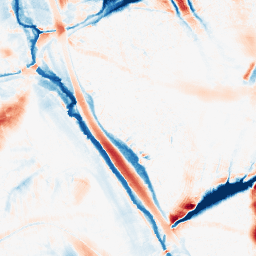
Category: morphological
Decomposition family: morphological_ellipse
Decomposition parameters: operation: average
width: 30
height: 50
Upsampling method: bicubic
Upsampling parameters: scale: 8
Upsampling scale: 8